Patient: sex F, age 28
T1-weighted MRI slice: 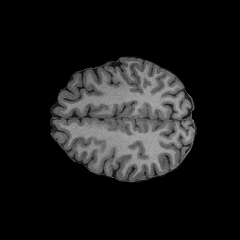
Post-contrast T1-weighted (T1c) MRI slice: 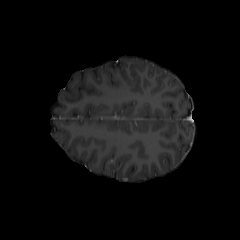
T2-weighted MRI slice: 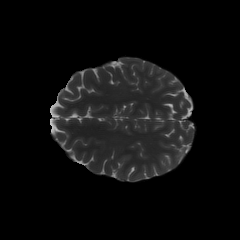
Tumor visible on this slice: no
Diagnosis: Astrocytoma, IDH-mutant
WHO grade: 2